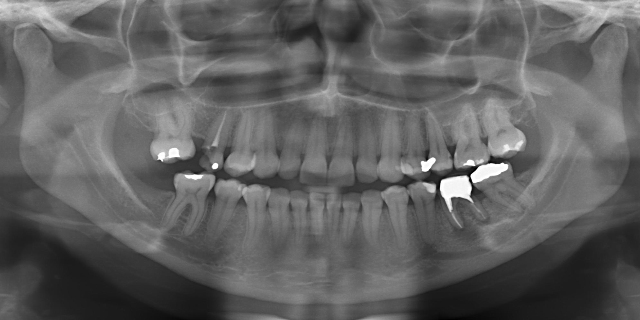
adult